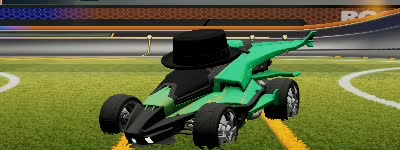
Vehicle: aftershock